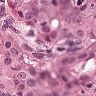
Metastatic tissue present: yes